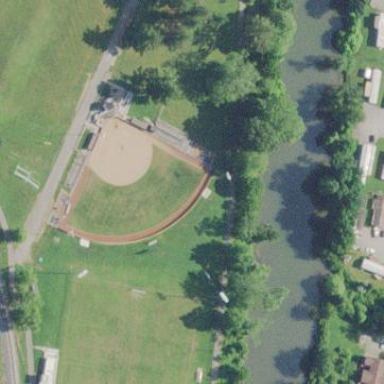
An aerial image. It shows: Baseball pitch for leisure and sports activities.